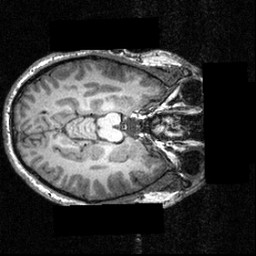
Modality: T1w
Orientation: axial
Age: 21
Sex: male
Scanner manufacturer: siemens
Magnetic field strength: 3.951 T
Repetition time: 1.5 s
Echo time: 0.00335 s